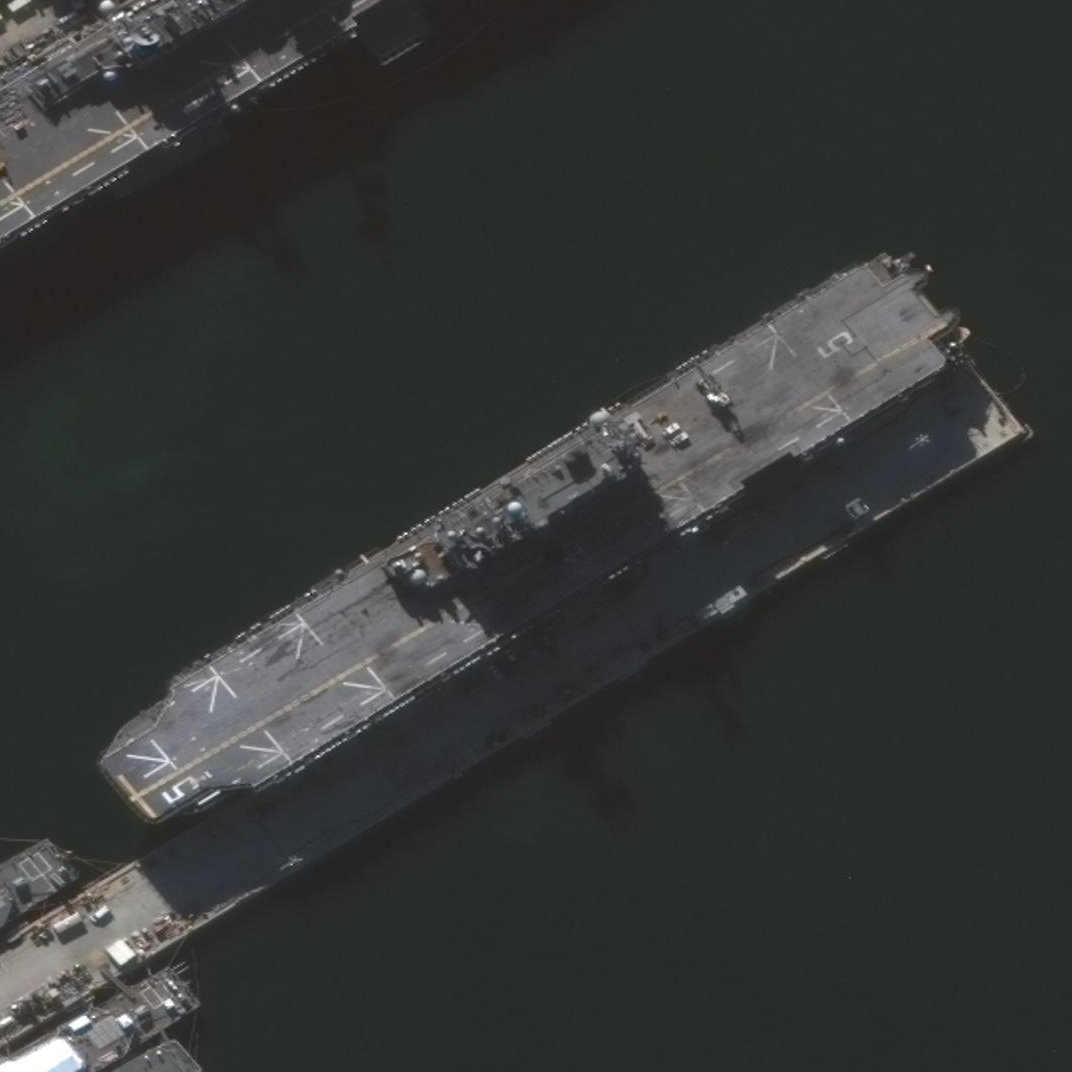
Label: assault